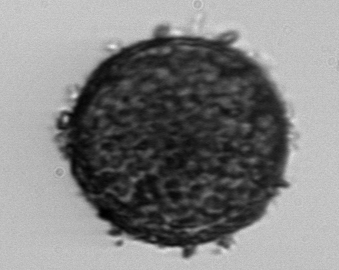
Label: Coscinodiscus